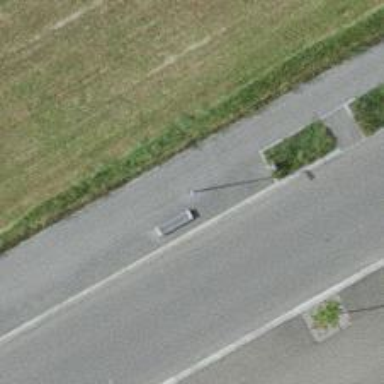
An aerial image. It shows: Support pole.